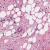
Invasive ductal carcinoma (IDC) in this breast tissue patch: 1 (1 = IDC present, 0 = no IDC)